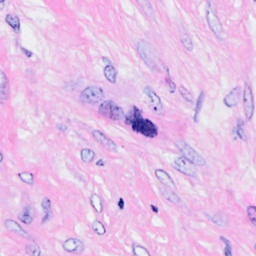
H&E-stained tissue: Breast